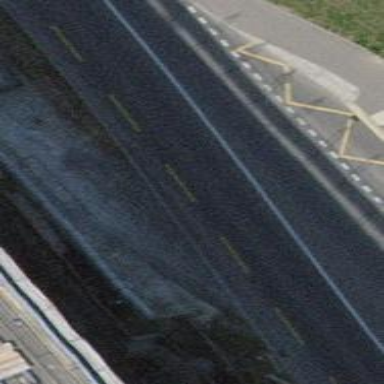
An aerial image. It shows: Bus stop with designated stop position for public transport.